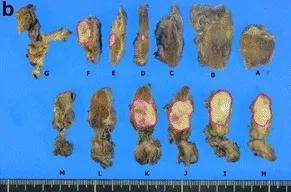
Microscopic. Appearance of papillary carcinoma of the thyroid.
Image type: pathology (h&e)